Question: When edittext gains focus(keyboard popups), the toolbar is extended.

The problem is seen only on pre-lollipop.
Is it the correct way to use scrollview? The inner linear layout height is wrap content.
Here the code of the activity
'''
<LinearLayout xmlns:android="http://schemas.android.com/apk/res/android"
xmlns:tools="http://schemas.android.com/tools"
android:layout_width="match_parent"
android:layout_height="match_parent"
android:orientation="vertical">
<android.support.v7.widget.Toolbar
android:layout_width="match_parent"
android:layout_height="wrap_content"
android:background="?attr/colorPrimary"
android:elevation="4dp"
android:fitsSystemWindows="true"/>
<ScrollView
android:layout_width="match_parent"
android:layout_height="fill_parent">
<LinearLayout
android:layout_width="match_parent"
android:layout_height="wrap_content"
android:orientation="vertical">
<android.support.design.widget.TextInputLayout
android:id="@+id/floatTitle"
android:layout_width="match_parent"
android:layout_height="wrap_content" >
<EditText
android:id="@+id/editTitle"
android:layout_width="match_parent"
android:layout_height="wrap_content"
android:inputType="textCapSentences"
android:nextFocusDown="@+id/noteContent"
android:singleLine="true" />
</android.support.design.widget.TextInputLayout>
<android.support.design.widget.TextInputLayout
android:id="@+id/floatTag"
android:layout_width="match_parent"
android:layout_height="wrap_content">
<EditText
android:id="@+id/editTag"
android:layout_width="match_parent"
android:layout_height="wrap_content"
android:hint="@string/tag"
android:inputType="text"
android:nextFocusDown="@+id/noteContent"
android:singleLine="true" />
</android.support.design.widget.TextInputLayout>
<android.support.design.widget.TextInputLayout
android:id="@+id/floatNote"
android:layout_width="match_parent"
android:layout_height="wrap_content">
<EditText
android:id="@+id/noteContent"
android:layout_width="match_parent"
android:layout_height="wrap_content"
android:hint="@string/note"
android:inputType="textMultiLine|textCapSentences" />
</android.support.design.widget.TextInputLayout>
</LinearLayout>
</ScrollView></LinearLayout>
'''
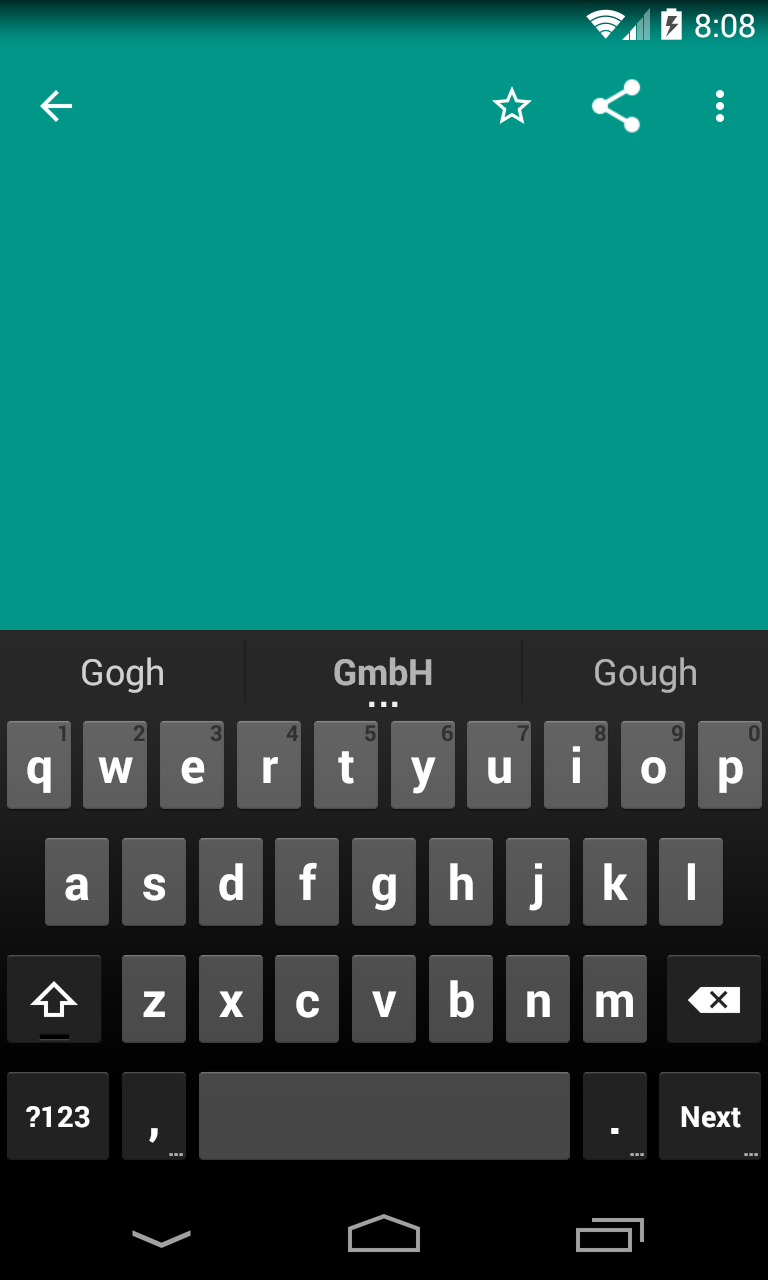
Answer: the answer for your issue to change fitsSystemWidows to false to be like this 'android:fitsSystemWindows="false"'
Second issue , remove 'android:elevation="4dp"'
to be like that
whole your xml file should be like that
'''
<LinearLayout
android:layout_width="match_parent"
android:layout_height="wrap_content"
android:orientation="vertical">
<android.support.design.widget.TextInputLayout
android:id="@+id/floatTitle"
android:layout_width="match_parent"
android:layout_height="wrap_content" >
<EditText
android:id="@+id/editTitle"
android:layout_width="match_parent"
android:layout_height="wrap_content"
android:inputType="textCapSentences"
android:nextFocusDown="@+id/noteContent"
android:singleLine="true" />
</android.support.design.widget.TextInputLayout>
<android.support.design.widget.TextInputLayout
android:id="@+id/floatTag"
android:layout_width="match_parent"
android:layout_height="wrap_content">
<EditText
android:id="@+id/editTag"
android:layout_width="match_parent"
android:layout_height="wrap_content"
android:hint="@string/tag"
android:inputType="text"
android:nextFocusDown="@+id/noteContent"
android:singleLine="true" />
</android.support.design.widget.TextInputLayout>
<android.support.design.widget.TextInputLayout
android:id="@+id/floatNote"
android:layout_width="match_parent"
android:layout_height="wrap_content">
<EditText
android:id="@+id/noteContent"
android:layout_width="match_parent"
android:layout_height="wrap_content"
android:hint="@string/note"
android:inputType="textMultiLine|textCapSentences" />
</android.support.design.widget.TextInputLayout>
</LinearLayout>
'''